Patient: sex M, age 28
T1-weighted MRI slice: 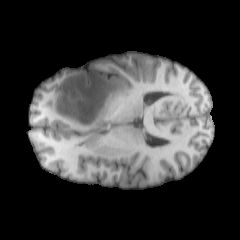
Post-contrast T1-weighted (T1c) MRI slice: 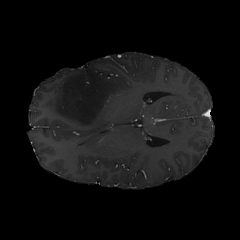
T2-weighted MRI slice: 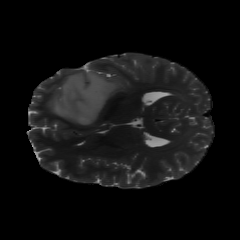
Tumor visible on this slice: yes
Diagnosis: Astrocytoma, IDH-mutant
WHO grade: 2